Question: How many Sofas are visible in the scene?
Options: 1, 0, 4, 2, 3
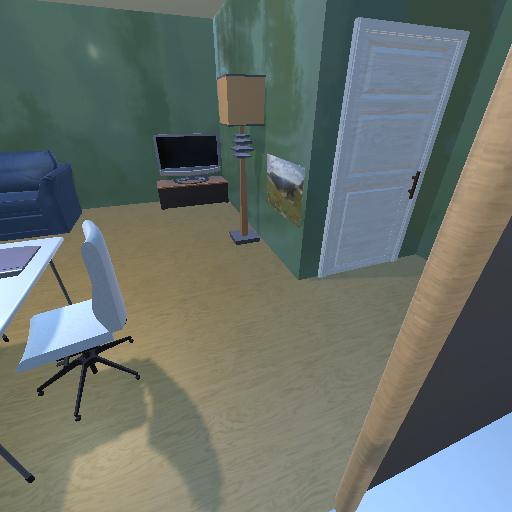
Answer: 1